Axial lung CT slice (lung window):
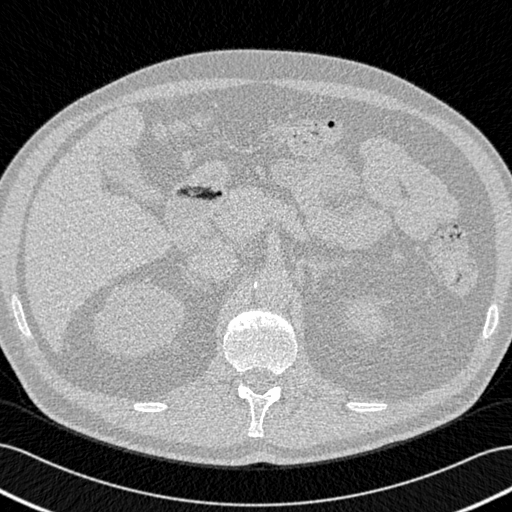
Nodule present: no